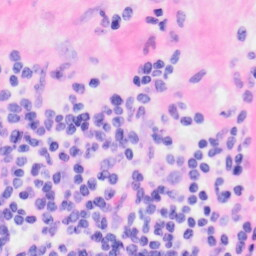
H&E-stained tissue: Kidney